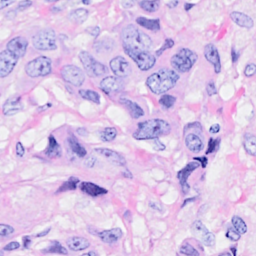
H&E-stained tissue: Breast